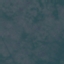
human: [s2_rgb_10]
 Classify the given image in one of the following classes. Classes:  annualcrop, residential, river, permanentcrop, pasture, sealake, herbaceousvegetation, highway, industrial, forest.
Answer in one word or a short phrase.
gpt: HerbaceousVegetation